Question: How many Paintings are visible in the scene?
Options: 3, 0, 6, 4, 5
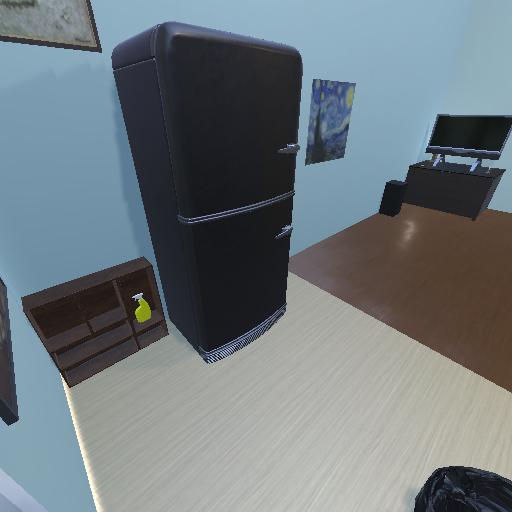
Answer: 3